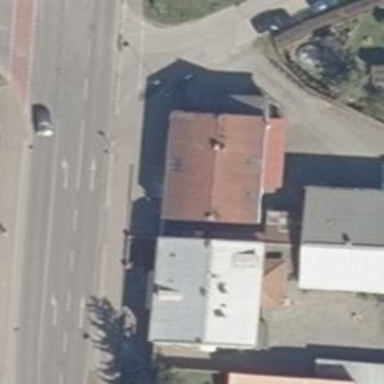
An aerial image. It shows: Bakery.